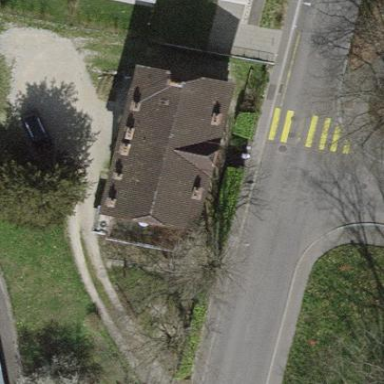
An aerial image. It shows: Half-hipped roof shape on the apartments building.